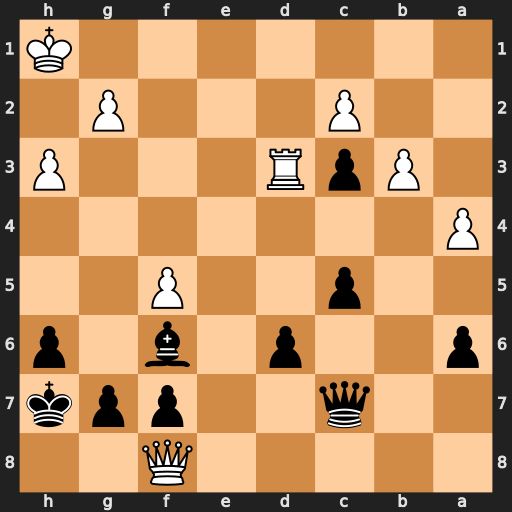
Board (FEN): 5Q2/2q2ppk/p2p1b1p/2p2P2/P7/1PpR3P/2P3P1/7K
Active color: b
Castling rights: -
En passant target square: -
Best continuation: c4 bxc4 Qxc4